Question: I know that there are many topics on StackOverFlow regarding this problem, however none of them could help me.
I am doing a very basic application which I just want to display a MAP.
- -
This is my AndroidManifest.xml file:
'''
<?xml version="1.0" encoding="utf-8"?> <manifest xmlns:android="http://schemas.android.com/apk/res/android"
package="com.linkme2night"
android:versionCode="1"
android:versionName="1.0" >
<uses-sdk
android:minSdkVersion="11"
android:targetSdkVersion="17" />
<permission
android:name="com.linkme2night.permission.MAPS_RECEIVE"
android:protectionLevel="signature" />
<uses-permission android:name="com.linkme2night.permission.MAPS_RECEIVE" />
<uses-permission android:name="android.permission.ACCESS_NETWORK_STATE" />
<uses-permission android:name="android.permission.INTERNET" />
<uses-permission android:name="com.google.android.providers.gsf.permission.READ_GSERVICES" />
<uses-permission android:name="android.permission.WRITE_EXTERNAL_STORAGE" />
<uses-permission android:name="android.permission.ACCESS_COARSE_LOCATION" />
<uses-permission android:name="android.permission.ACCESS_FINE_LOCATION" />
<uses-feature
android:glEsVersion="0x00020000"
android:required="true" />
<application
android:allowBackup="true"
android:icon="@drawable/ic_launcher"
android:label="@string/app_name"
android:theme="@style/AppTheme" >
<activity
android:name="com.linkme2night.view.interactwithvenue.InteractWithVenueActivity"
android:label="@string/app_name" >
</activity>
<activity
android:name="com.linkme2night.view.openvenuesmap.OpenVenuesMapActivity"
android:label="@string/app_name" >
<intent-filter>
<action android:name="android.intent.action.MAIN" />
<category android:name="android.intent.category.LAUNCHER" />
</intent-filter>
</activity>
<meta-data
android:name="com.google.android.maps.v2.API_KEY"
android:value="AIzaSyBJVHZJr1Q14fcvEHBkAUT1A_ZH4eQlnrI" />
</application>
</manifest>
'''
This is my Layout XML file:
'''
<fragment xmlns:android="http://schemas.android.com/apk/res/android"
xmlns:map="http://schemas.android.com/apk/res-auto"
android:id="@+id/the_map"
android:name="com.google.android.gms.maps.SupportMapFragment "
android:layout_width="match_parent"
android:layout_height="match_parent" />
'''
This is my code:
'''
public class OpenVenuesMapActivity extends FragmentActivity {
@Override
protected void onCreate(Bundle savedInstanceState) {
super.onCreate(savedInstanceState);
setContentView(R.layout.activity_open_venues_map);
}
}
'''
I am running the application on my Sony XPeria J. I get the following Error generated by Loc Cat:
'''
05-01 18:51:48.544: E/AndroidRuntime(10794): FATAL EXCEPTION: main
05-01 18:51:48.544: E/AndroidRuntime(10794): java.lang.RuntimeException: Unable to start activity ComponentInfo{com.linkme2night/com.linkme2night.view.openvenuesmap.OpenVenuesMapActivity}: android.view.InflateException: Binary XML file line #1: Error inflating class fragment
05-01 18:51:48.544: E/AndroidRuntime(10794): at android.app.ActivityThread.performLaunchActivity(ActivityThread.java:2065)
05-01 18:51:48.544: E/AndroidRuntime(10794): at android.app.ActivityThread.handleLaunchActivity(ActivityThread.java:2090)
05-01 18:51:48.544: E/AndroidRuntime(10794): at android.app.ActivityThread.access$600(ActivityThread.java:136)
05-01 18:51:48.544: E/AndroidRuntime(10794): at android.app.ActivityThread$H.handleMessage(ActivityThread.java:1201)
05-01 18:51:48.544: E/AndroidRuntime(10794): at android.os.Handler.dispatchMessage(Handler.java:99)
05-01 18:51:48.544: E/AndroidRuntime(10794): at android.os.Looper.loop(Looper.java:137)
05-01 18:51:48.544: E/AndroidRuntime(10794): at android.app.ActivityThread.main(ActivityThread.java:4802)
05-01 18:51:48.544: E/AndroidRuntime(10794): at java.lang.reflect.Method.invokeNative(Native Method)
05-01 18:51:48.544: E/AndroidRuntime(10794): at java.lang.reflect.Method.invoke(Method.java:511)
05-01 18:51:48.544: E/AndroidRuntime(10794): at com.android.internal.os.ZygoteInit$MethodAndArgsCaller.run(ZygoteInit.java:813)
05-01 18:51:48.544: E/AndroidRuntime(10794): at com.android.internal.os.ZygoteInit.main(ZygoteInit.java:580)
05-01 18:51:48.544: E/AndroidRuntime(10794): at dalvik.system.NativeStart.main(Native Method)
05-01 18:51:48.544: E/AndroidRuntime(10794): Caused by: android.view.InflateException: Binary XML file line #1: Error inflating class fragment
05-01 18:51:48.544: E/AndroidRuntime(10794): at android.view.LayoutInflater.createViewFromTag(LayoutInflater.java:704)
05-01 18:51:48.544: E/AndroidRuntime(10794): at android.view.LayoutInflater.inflate(LayoutInflater.java:466)
05-01 18:51:48.544: E/AndroidRuntime(10794): at android.view.LayoutInflater.inflate(LayoutInflater.java:396)
05-01 18:51:48.544: E/AndroidRuntime(10794): at android.view.LayoutInflater.inflate(LayoutInflater.java:352)
05-01 18:51:48.544: E/AndroidRuntime(10794): at com.android.internal.policy.impl.PhoneWindow.setContentView(PhoneWindow.java:256)
05-01 18:51:48.544: E/AndroidRuntime(10794): at android.app.Activity.setContentView(Activity.java:1869)
05-01 18:51:48.544: E/AndroidRuntime(10794): at com.linkme2night.view.openvenuesmap.OpenVenuesMapActivity.onCreate(OpenVenuesMapActivity.java:14)
05-01 18:51:48.544: E/AndroidRuntime(10794): at android.app.Activity.performCreate(Activity.java:5013)
05-01 18:51:48.544: E/AndroidRuntime(10794): at android.app.Instrumentation.callActivityOnCreate(Instrumentation.java:1079)
05-01 18:51:48.544: E/AndroidRuntime(10794): at android.app.ActivityThread.performLaunchActivity(ActivityThread.java:2029)
05-01 18:51:48.544: E/AndroidRuntime(10794): ... 11 more
05-01 18:51:48.544: E/AndroidRuntime(10794): Caused by: android.support.v4.app.Fragment$InstantiationException: Unable to instantiate fragment com.google.android.gms.maps.SupportMapFragment : make sure class name exists, is public, and has an empty constructor that is public
05-01 18:51:48.544: E/AndroidRuntime(10794): at android.support.v4.app.Fragment.instantiate(Fragment.java:401)
05-01 18:51:48.544: E/AndroidRuntime(10794): at android.support.v4.app.Fragment.instantiate(Fragment.java:369)
05-01 18:51:48.544: E/AndroidRuntime(10794): at android.support.v4.app.FragmentActivity.onCreateView(FragmentActivity.java:272)
05-01 18:51:48.544: E/AndroidRuntime(10794): at android.view.LayoutInflater.createViewFromTag(LayoutInflater.java:676)
05-01 18:51:48.544: E/AndroidRuntime(10794): ... 20 more
05-01 18:51:48.544: E/AndroidRuntime(10794): Caused by: java.lang.ClassNotFoundException: com.google.android.gms.maps.SupportMapFragment
05-01 18:51:48.544: E/AndroidRuntime(10794): at dalvik.system.BaseDexClassLoader.findClass(BaseDexClassLoader.java:61)
05-01 18:51:48.544: E/AndroidRuntime(10794): at java.lang.ClassLoader.loadClass(ClassLoader.java:501)
05-01 18:51:48.544: E/AndroidRuntime(10794): at java.lang.ClassLoader.loadClass(ClassLoader.java:461)
05-01 18:51:48.544: E/AndroidRuntime(10794): at android.support.v4.app.Fragment.instantiate(Fragment.java:391)
05-01 18:51:48.544: E/AndroidRuntime(10794): ... 23 more
'''
This is what I get when I create the google-service-lib from existing code, located in my C:/Program Files/eclipse/SDKs/... , and then import it on my project:

Does anyone one know What else can I be missing? I am starting to get desperated with this simple thing...
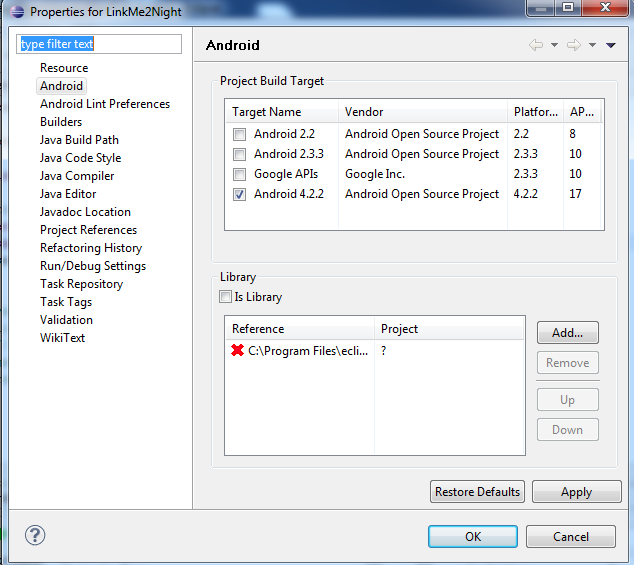
Answer: Your min sdk is 11. You will need to add support library for api versions below 12
'''
<uses-sdk
android:minSdkVersion="11"
android:targetSdkVersion="17" />
'''
Fragments were introduced in HoneyComb. So for backward compatibality you need add support library
'''
android:name="com.google.android.gms.maps.SupportMapFragment "
'''
Since you din't add support library you got classcastexception
To add support library check the link below
<URL>